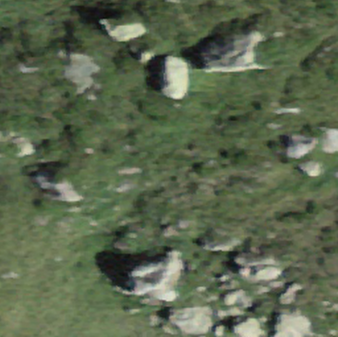
Label: bouldering_area